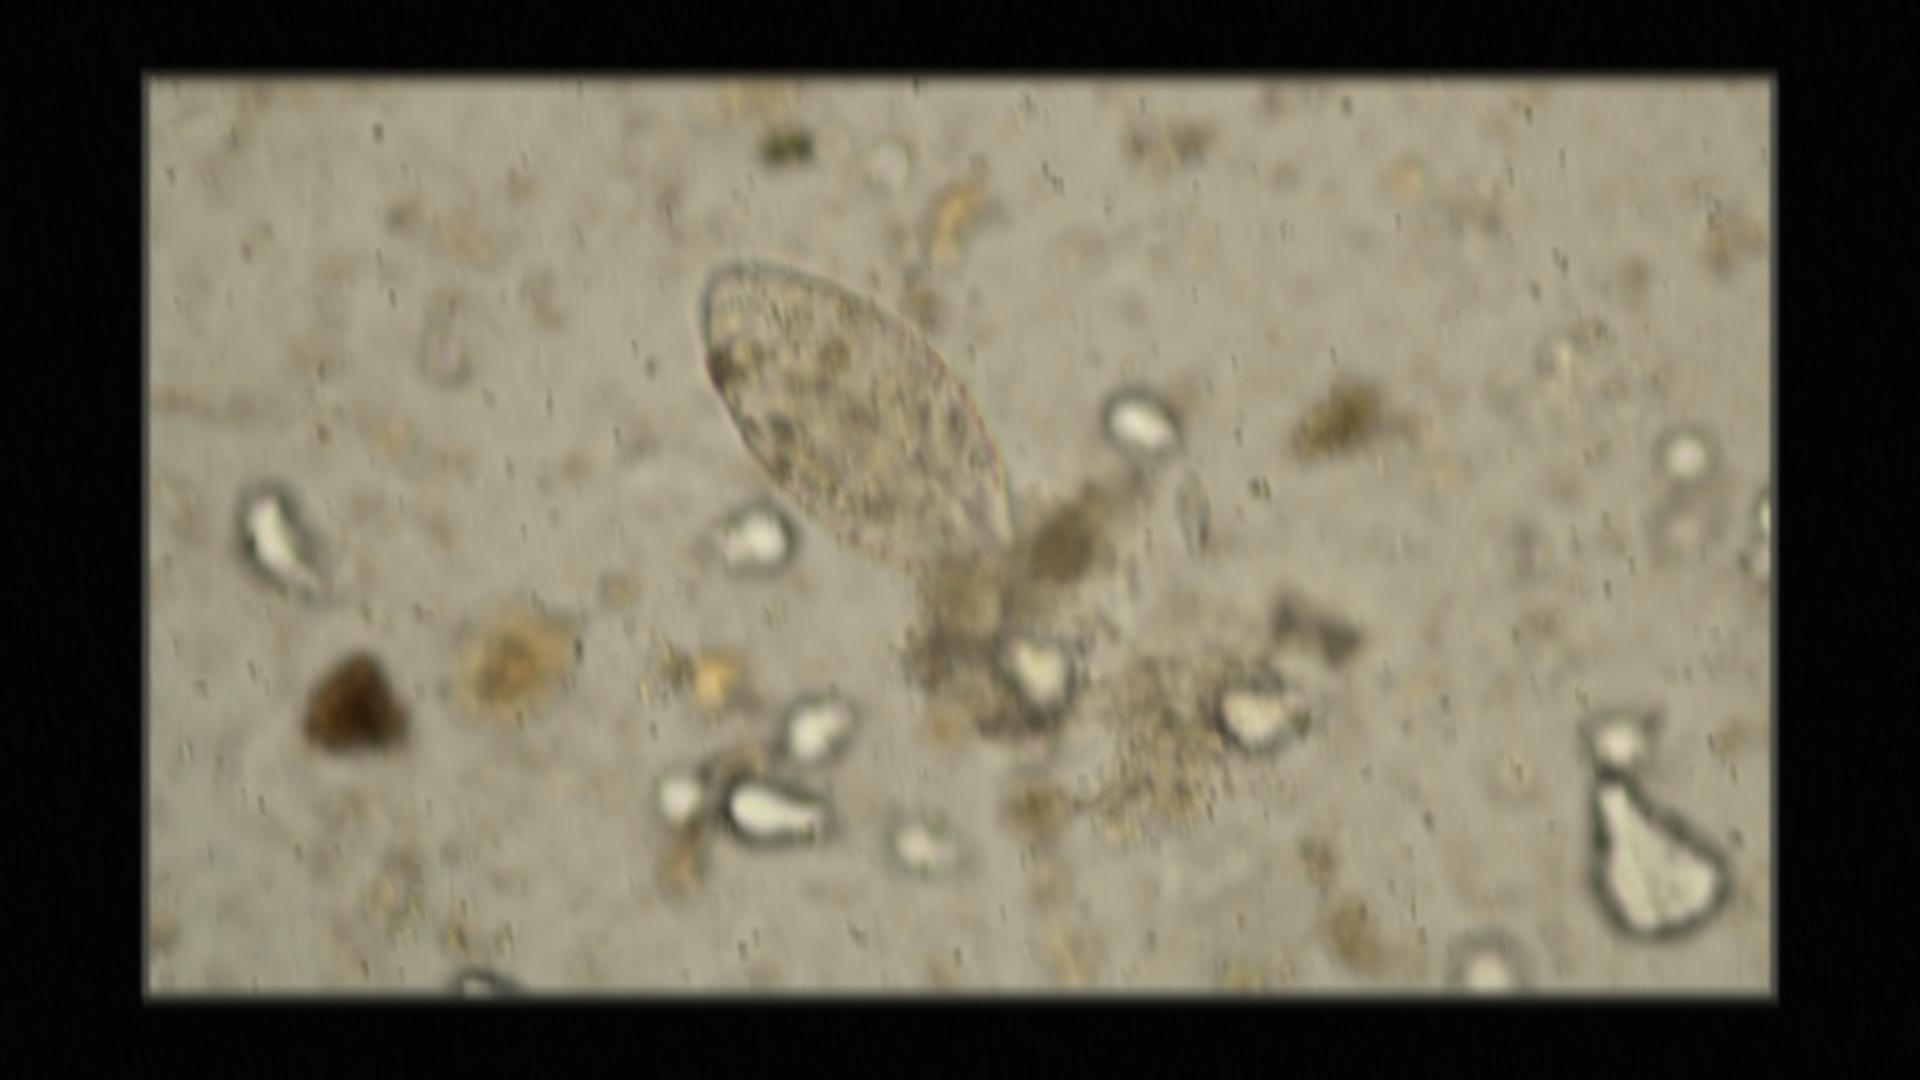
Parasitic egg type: Fasciolopsis buski